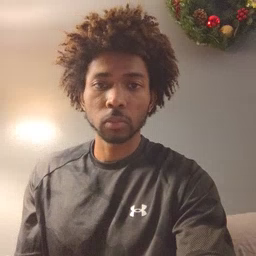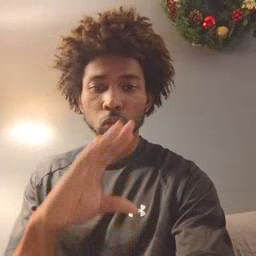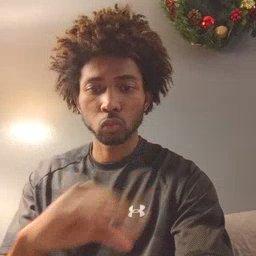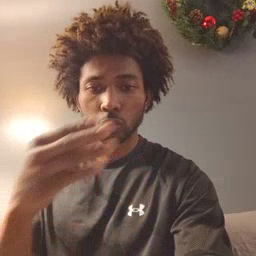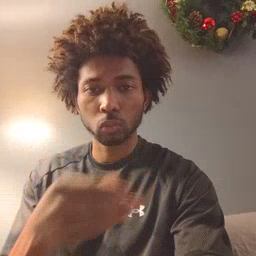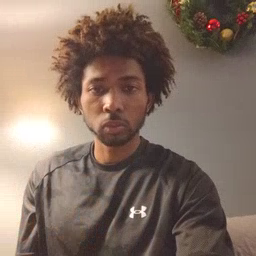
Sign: story